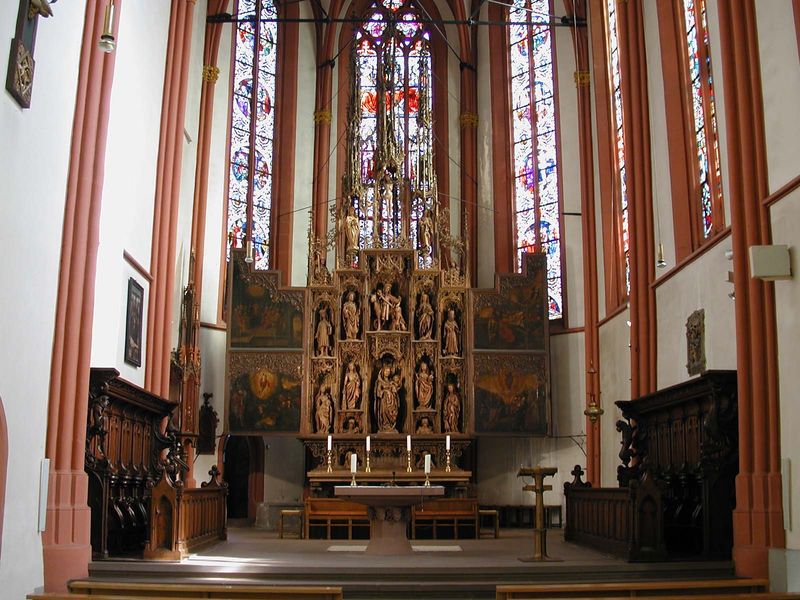
Titel: Lorch, Hochaltar in St. Martin
Künstler: Hans Bilder
Standort: Lorch, Pfarrkirche St. Martin (EU - D - RP)
Schlagwörter: gemälde, gott, fenster, glas, holz, licht, stühle, säulen, tisch, rot, kirche, gotik, figuren, tafel, gestühl, kerze, kerzen, leuchter, foto, kloster, dom, altar, bänke, photo, gotisch, altarraum, messe, chor, heilige, maria, geschnitzt, maßwerk, jesuskind, gesprenge, chorgestühl, flügelaltar, holzaltar, ambo, phozo, betpult